Field crop: maize
Growth stage: 2
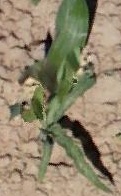
Species: maize